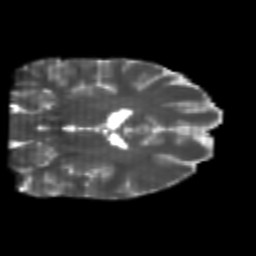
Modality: T2w
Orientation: coronal
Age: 22
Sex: female
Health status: healthy
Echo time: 0.074 s